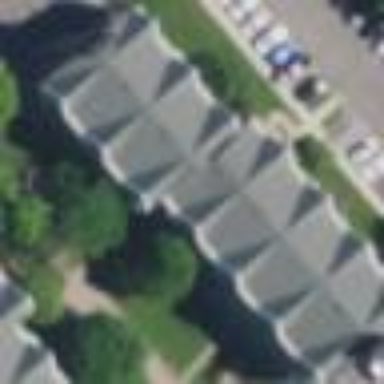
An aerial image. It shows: Commercial building.